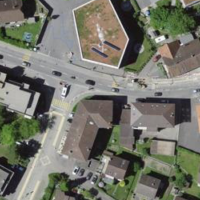
EUNIS habitat code: 54
Species observed at this site:
Tussilago farfara